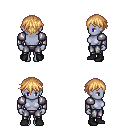
a pixel art fantasy rpg character, female body template, dark elf, purple skin, steel arm armor, metal pants, light blonde short bangs hairstyle, black shoes, four views (front, back, left, right), 2x2 character sprite sheet, small pixel art, hard edges, no anti-aliasing